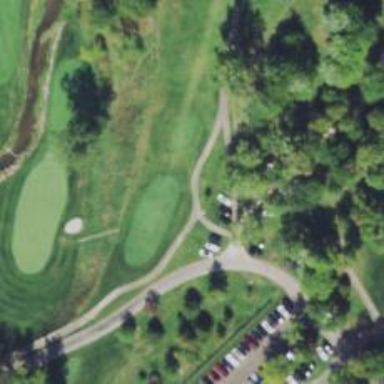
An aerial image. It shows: Footway that serves as golf path.